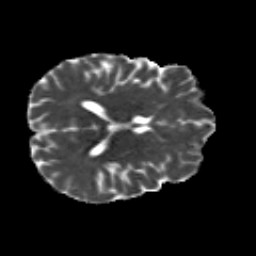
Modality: MD
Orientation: axial
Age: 32
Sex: male
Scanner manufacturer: siemens
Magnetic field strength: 3 T
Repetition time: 8.8 s
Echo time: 0.085 s